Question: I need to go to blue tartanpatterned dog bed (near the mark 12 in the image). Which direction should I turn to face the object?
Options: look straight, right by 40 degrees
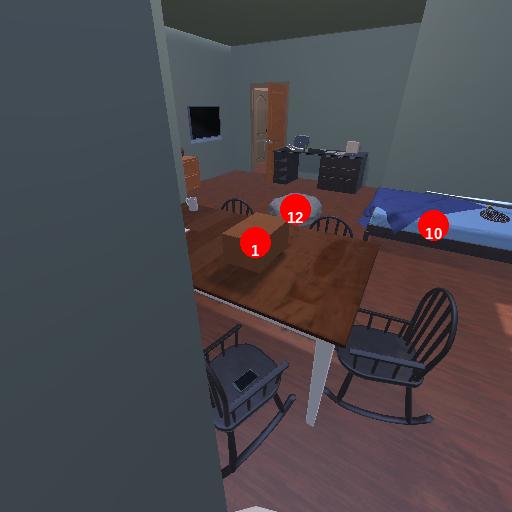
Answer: look straight